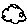
Label: cloud